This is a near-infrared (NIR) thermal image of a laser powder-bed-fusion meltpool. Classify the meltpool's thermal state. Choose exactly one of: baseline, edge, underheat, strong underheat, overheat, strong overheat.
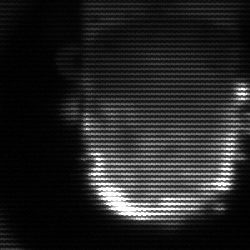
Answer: baseline